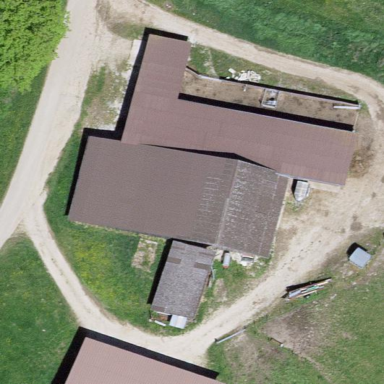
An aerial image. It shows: Farmyard area.